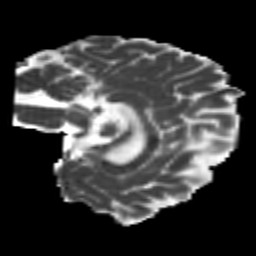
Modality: MD
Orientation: sagittal
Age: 21
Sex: male
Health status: healthy
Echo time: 0.074 s